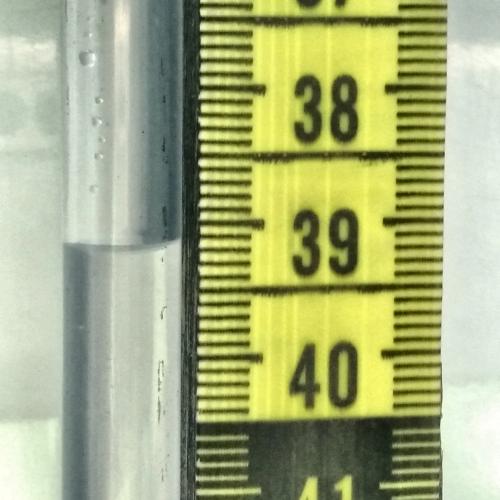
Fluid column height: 39.1 cm